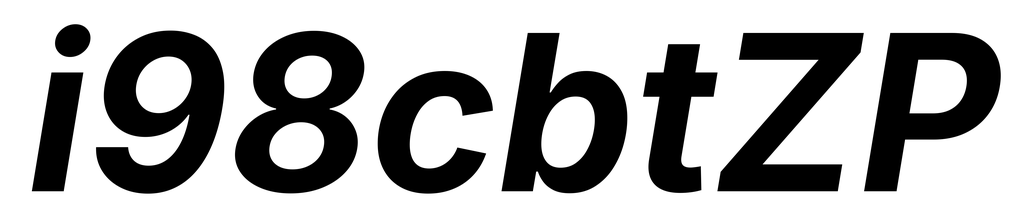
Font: Inter-Italic_Bold_Italic